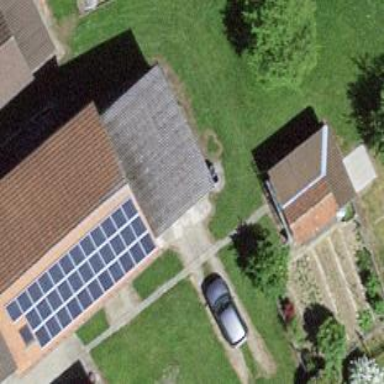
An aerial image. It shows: Solar photovoltaic panel generating electricity through small installation.